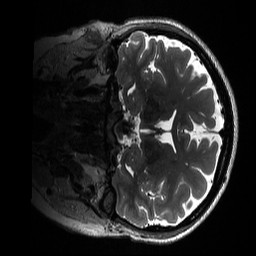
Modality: T2w
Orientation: coronal
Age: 34
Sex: female